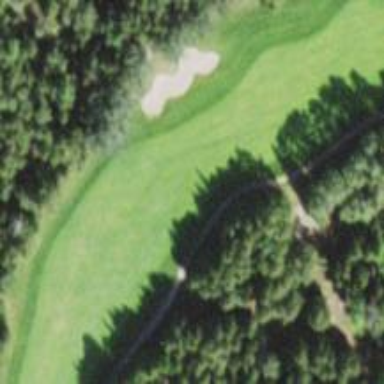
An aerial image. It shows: View of golf hole.